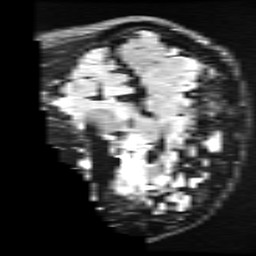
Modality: FLAIR
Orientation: sagittal
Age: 49
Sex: male
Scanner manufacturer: ge
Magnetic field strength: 3 T
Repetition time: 11 s
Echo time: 0.1497 s